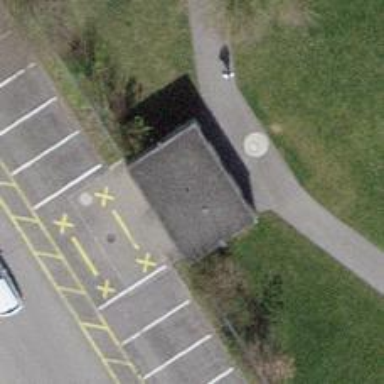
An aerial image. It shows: Toilets are available here.